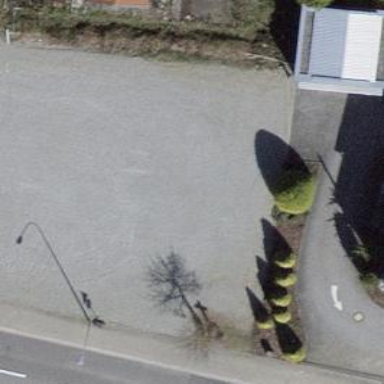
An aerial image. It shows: Parking aisle with pebblestone surface.